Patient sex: M
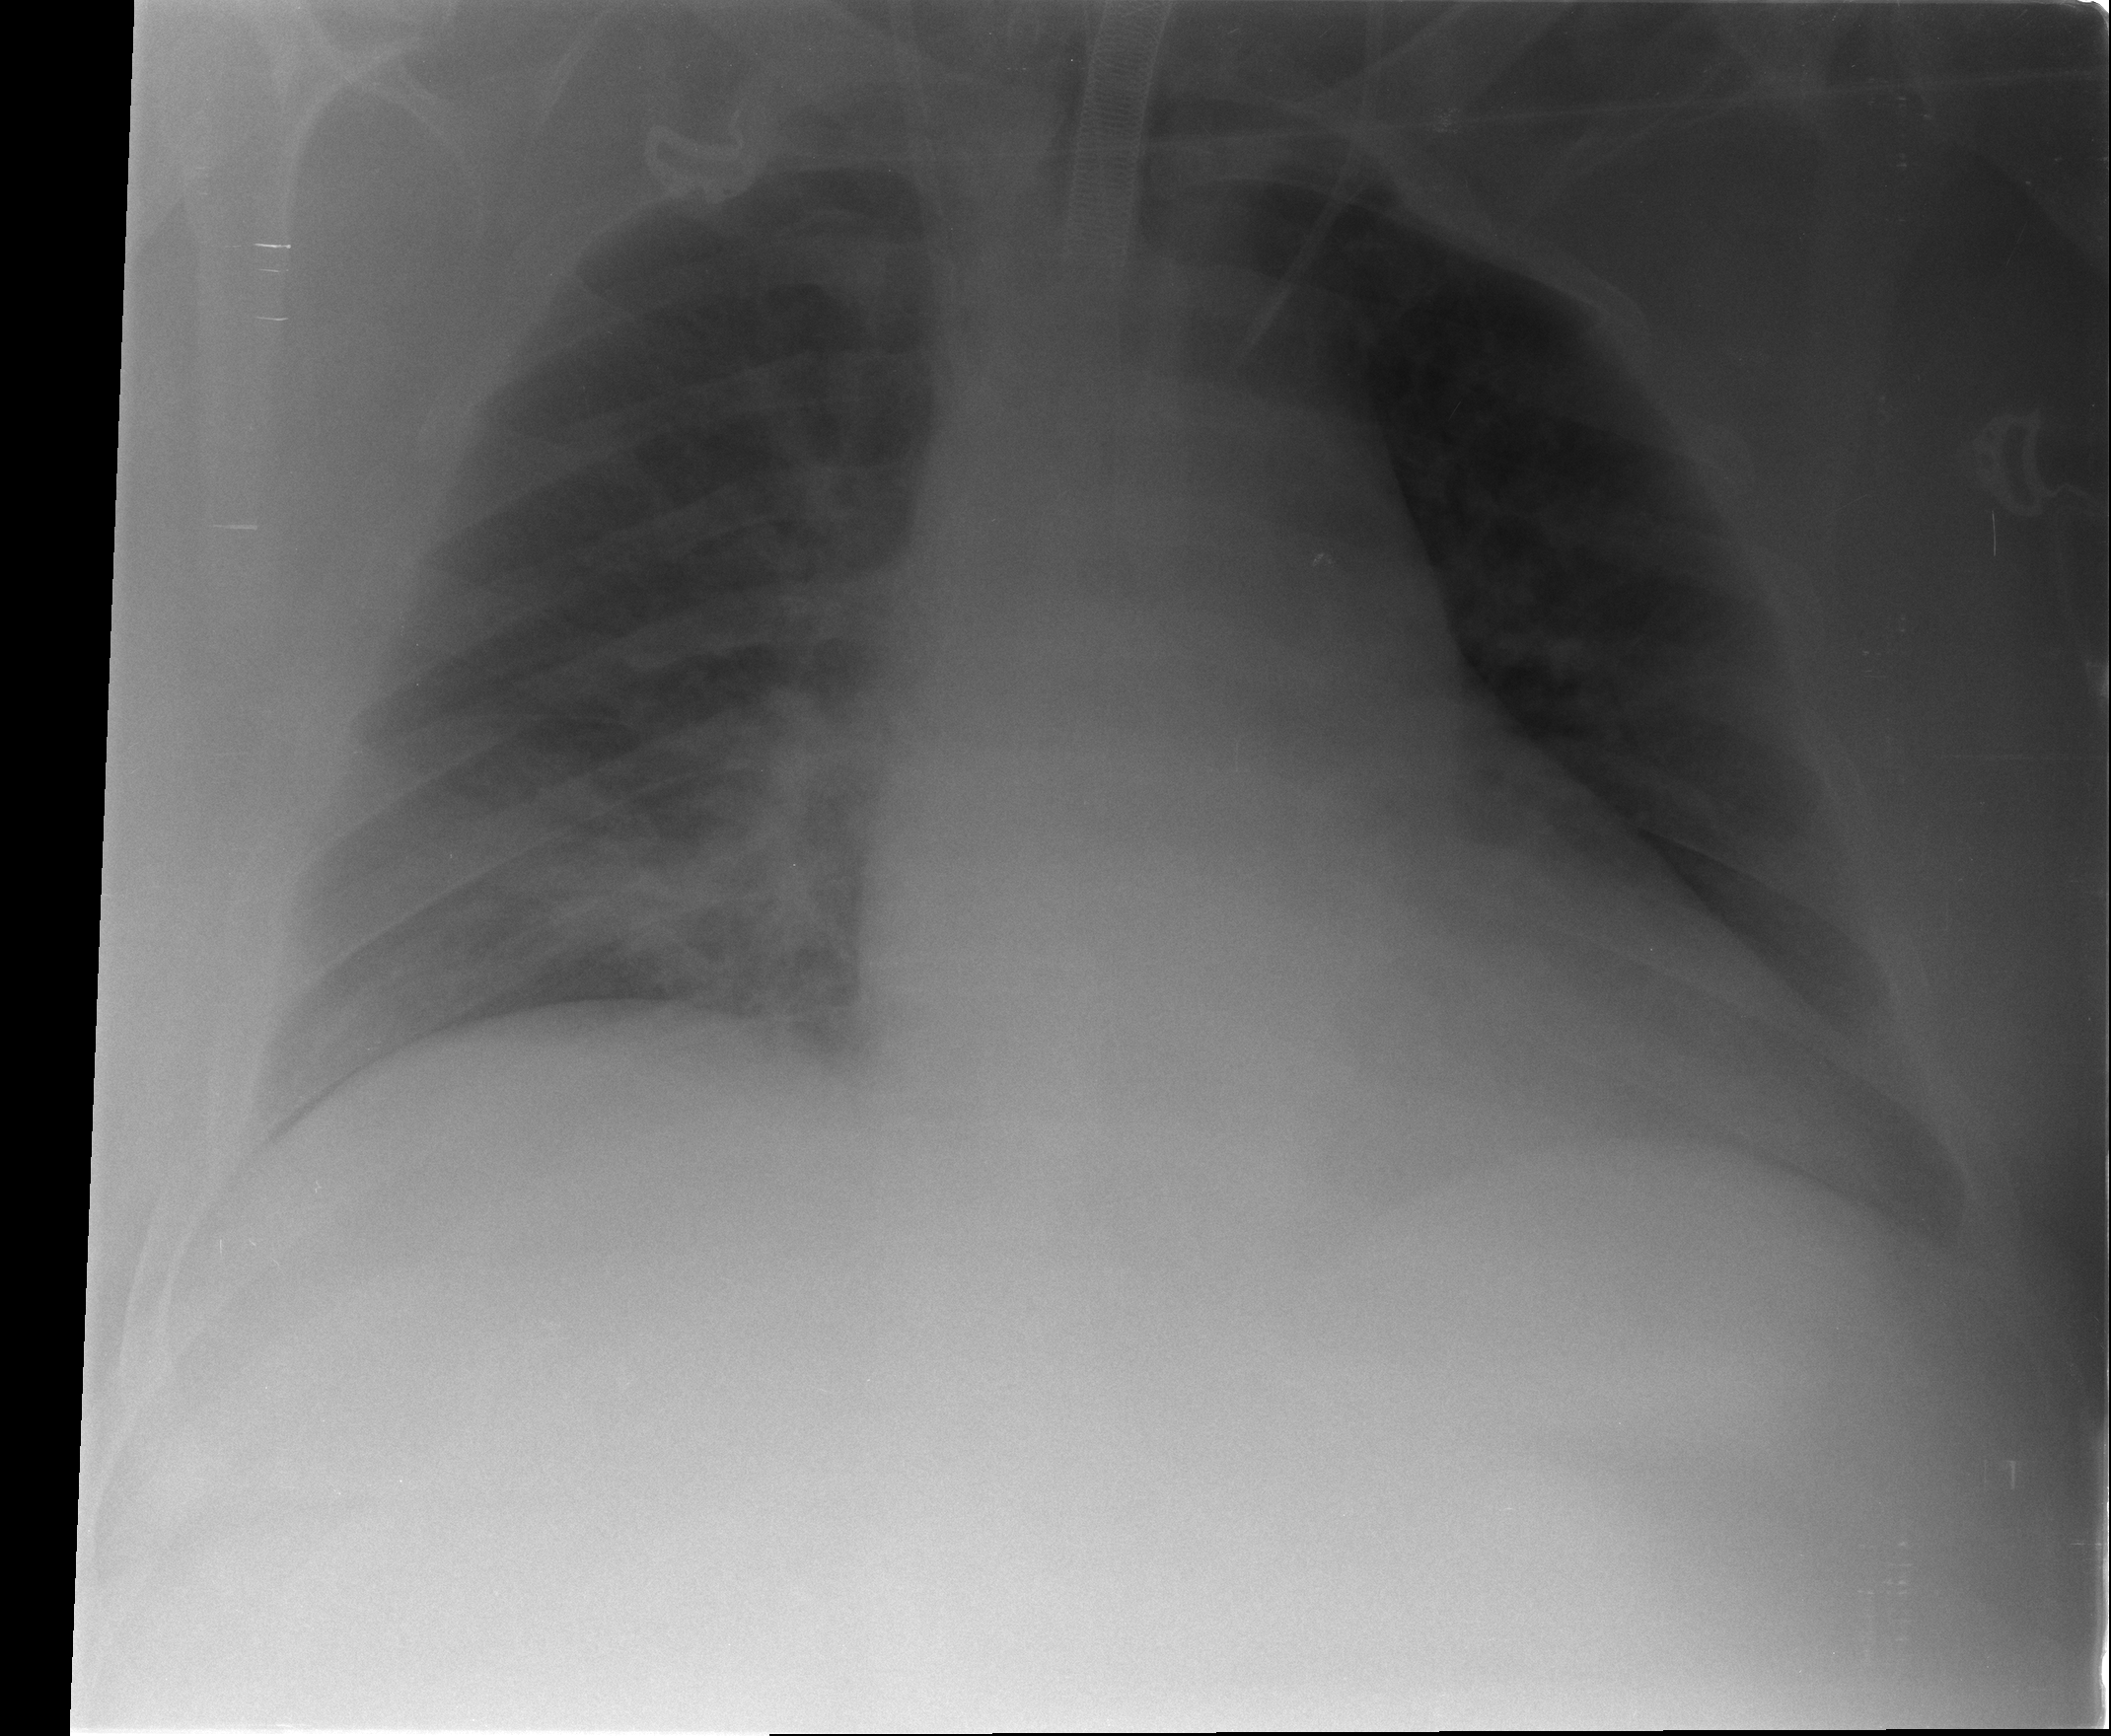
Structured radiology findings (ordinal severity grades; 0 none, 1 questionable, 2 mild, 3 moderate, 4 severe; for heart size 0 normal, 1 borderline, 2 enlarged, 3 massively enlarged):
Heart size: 2
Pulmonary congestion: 2
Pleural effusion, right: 0
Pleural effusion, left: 0
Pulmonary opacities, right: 2
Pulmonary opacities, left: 0
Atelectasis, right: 2
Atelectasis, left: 2